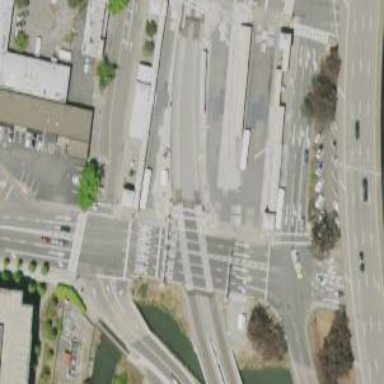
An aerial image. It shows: Busway road.